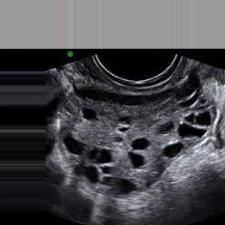
Label: infected